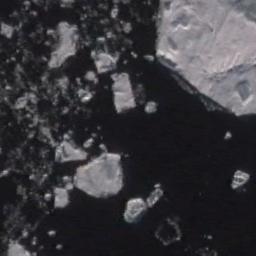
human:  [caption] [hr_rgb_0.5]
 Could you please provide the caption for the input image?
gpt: A large block of ice and the thin ice surrounding it float on the deep blue sea .

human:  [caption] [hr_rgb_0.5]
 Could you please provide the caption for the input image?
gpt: The sea ice on the right is larger than the sea ice on the left .

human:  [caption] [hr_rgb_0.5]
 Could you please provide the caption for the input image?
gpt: There is a big ice and many small ice on the dark blue sea .

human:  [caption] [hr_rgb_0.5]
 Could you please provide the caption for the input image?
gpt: A large piece of sea ice and a lot of small pieces of sea ice float in the deep blue sea .

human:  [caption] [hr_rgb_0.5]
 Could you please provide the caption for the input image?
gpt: There are many pieces of sea ice .